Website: macys
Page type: delivery-shipping
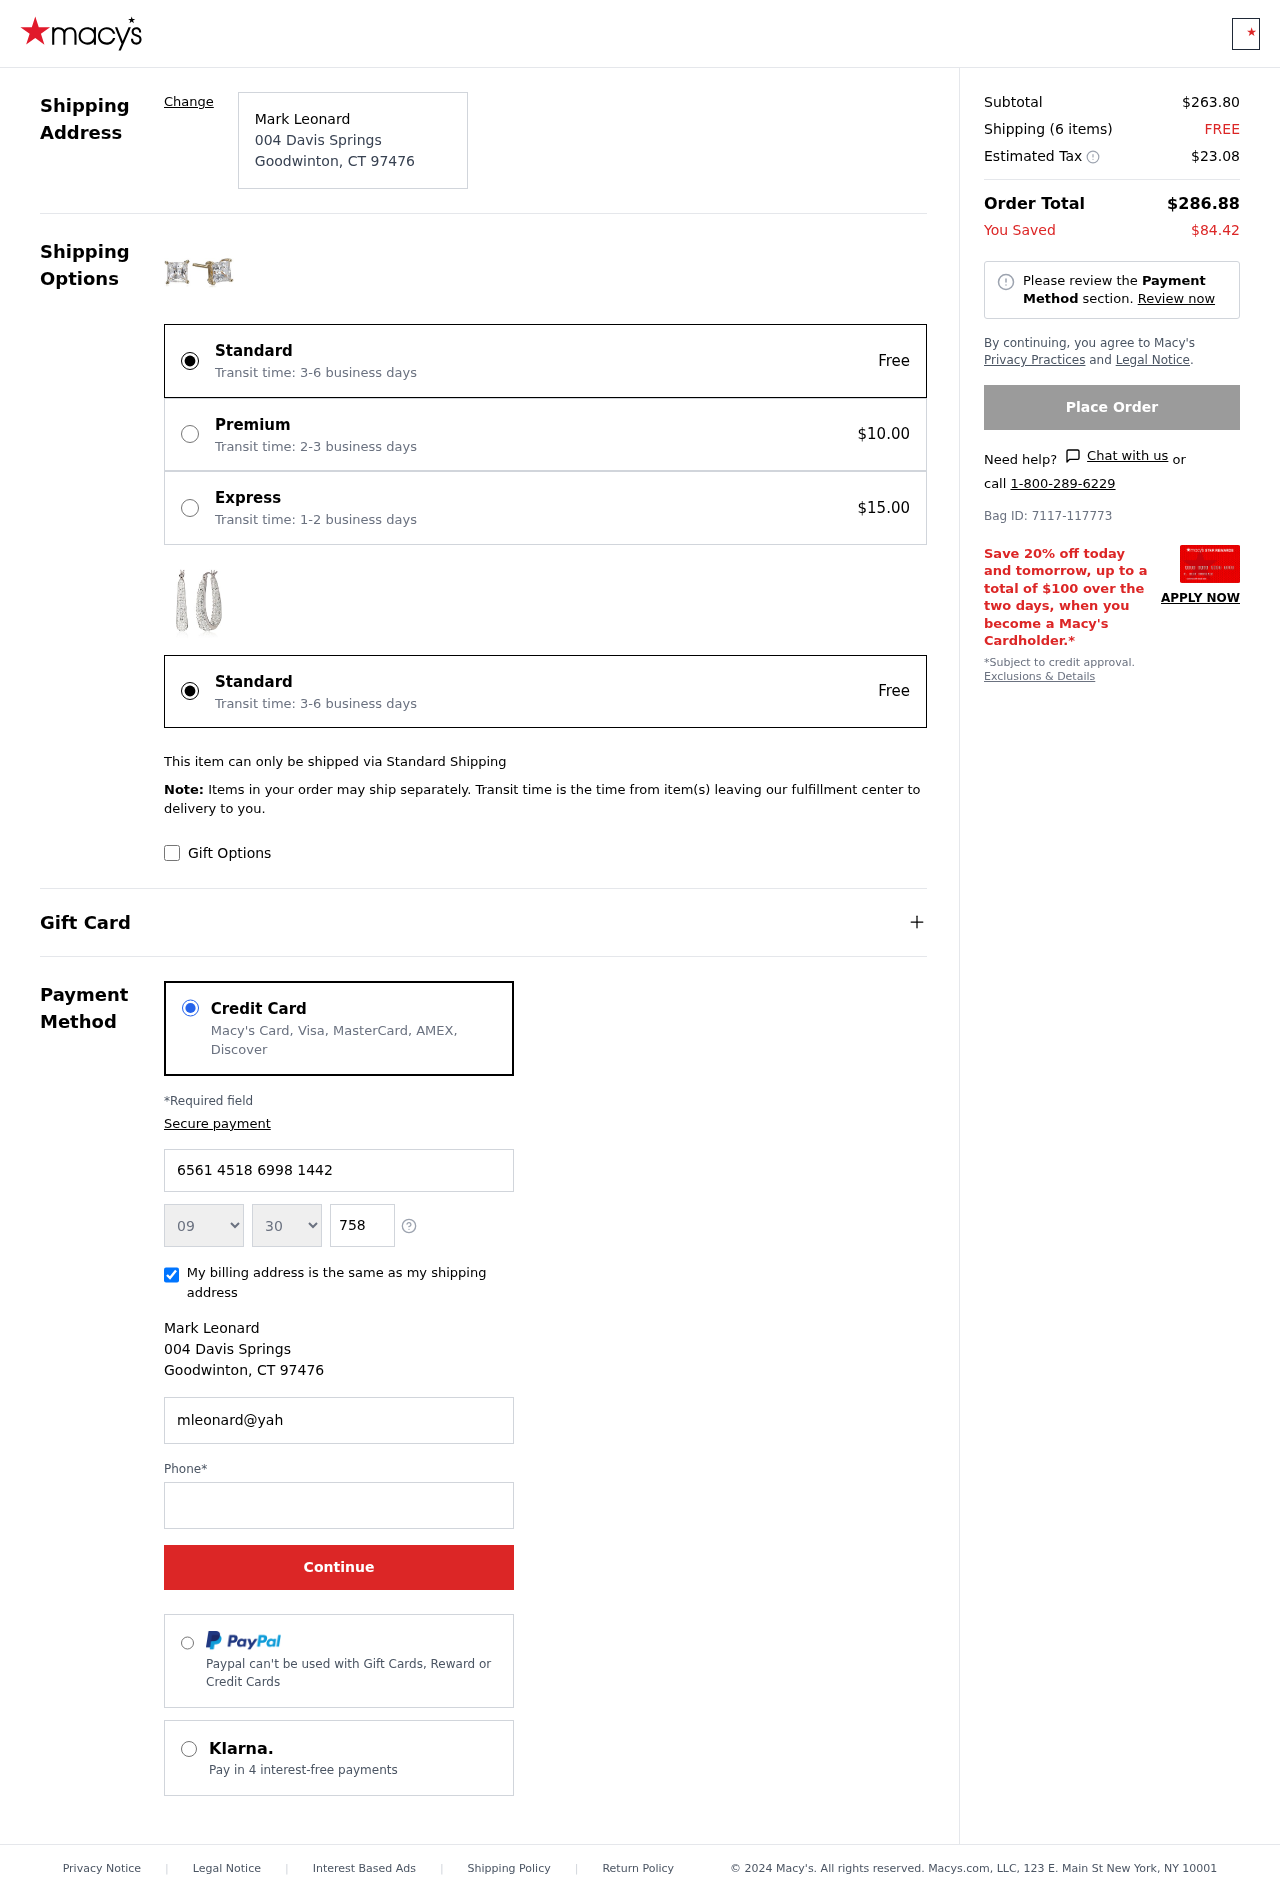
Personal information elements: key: PII_CARD_EXPIRY_MONTH
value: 09
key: PII_CARD_EXPIRY_YEAR
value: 30
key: PII_CITY
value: Goodwinton
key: PII_CITY_STATE_ZIP
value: Goodwinton, CT 97476
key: PII_FULLNAME
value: Mark Leonard
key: PII_POSTCODE
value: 97476
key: PII_STATE_ABBR
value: CT
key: PII_STREET
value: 004 Davis Springs
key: PII_CARD_NUMBER
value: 6561 4518 6998 1442
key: PII_CARD_CVV
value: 758
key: PII_EMAIL
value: mleonard@yahoo.com
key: PII_PHONE
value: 8455857600
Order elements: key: ORDER_SUBTOTAL
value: $263.80
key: ORDER_NUM_ITEMS
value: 6
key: ORDER_SHIPPING_COST
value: FREE
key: ORDER_TAX
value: $23.08
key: ORDER_TOTAL
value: $286.88
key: ORDER_SAVINGS
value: $84.42
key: ORDER_BAG_ID
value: Bag ID: 7117-117773